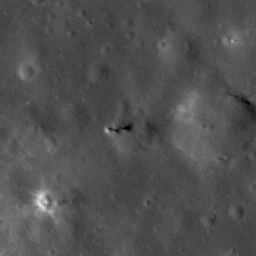
Pit: Copernicus 22
Host crater: Copernicus
Host type: impact_melt
Lunar coordinates: latitude 10.21, longitude 339.887